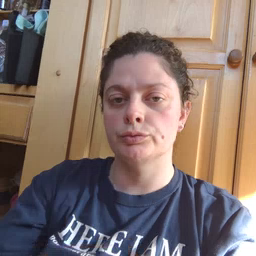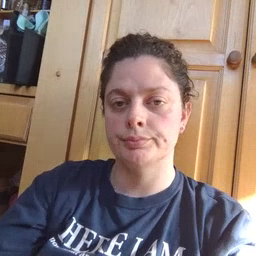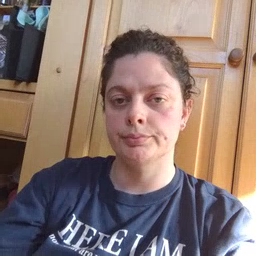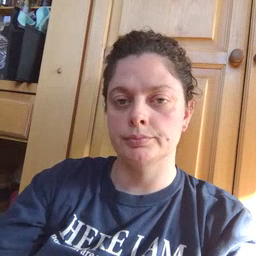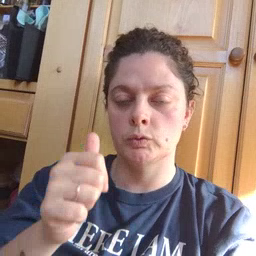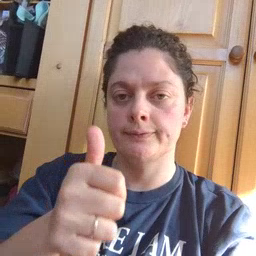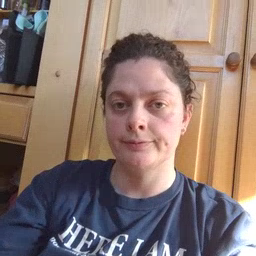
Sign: yourself